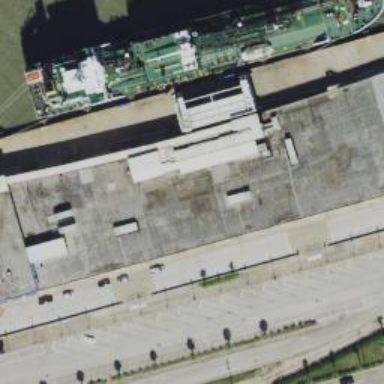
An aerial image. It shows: Ferry terminal.